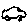
Label: car